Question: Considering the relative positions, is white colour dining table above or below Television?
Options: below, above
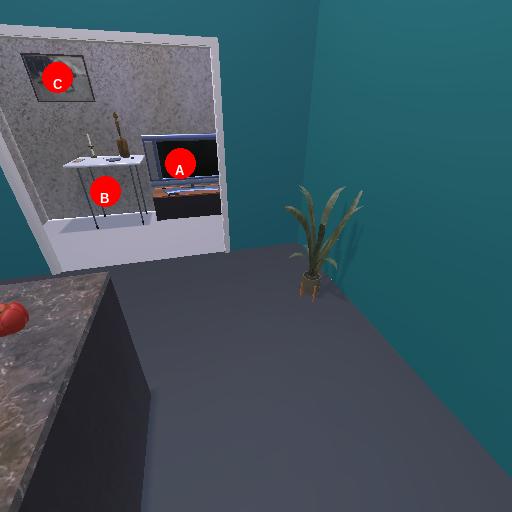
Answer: below